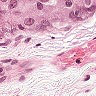
Metastatic tissue present: yes